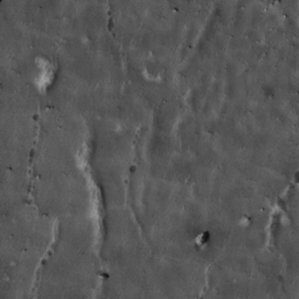
Label: non_frost